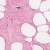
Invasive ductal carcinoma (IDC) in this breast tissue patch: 0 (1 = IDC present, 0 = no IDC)